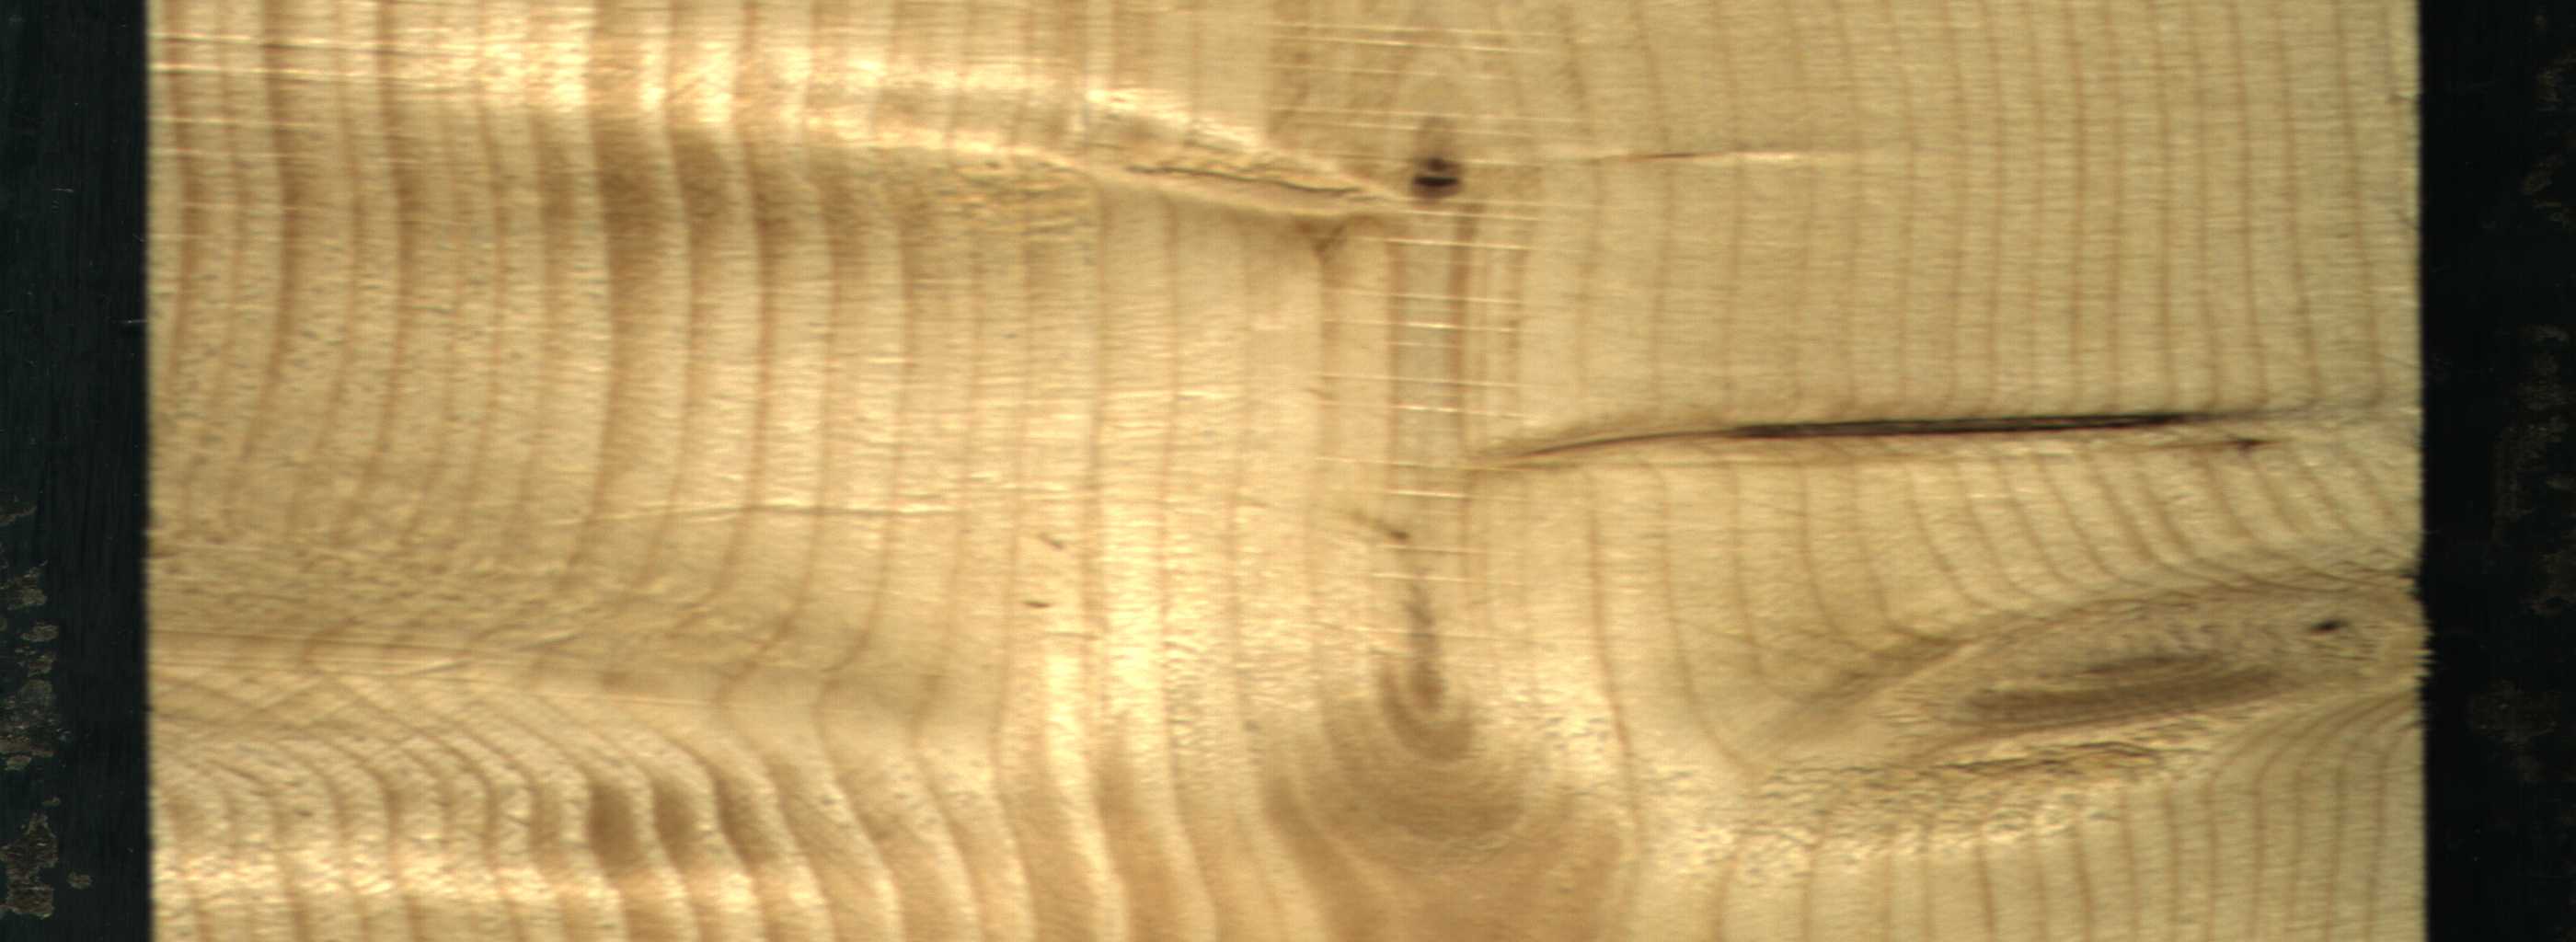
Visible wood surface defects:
Dead_Knot
Dead_Knot
Live_Knot
Live_Knot